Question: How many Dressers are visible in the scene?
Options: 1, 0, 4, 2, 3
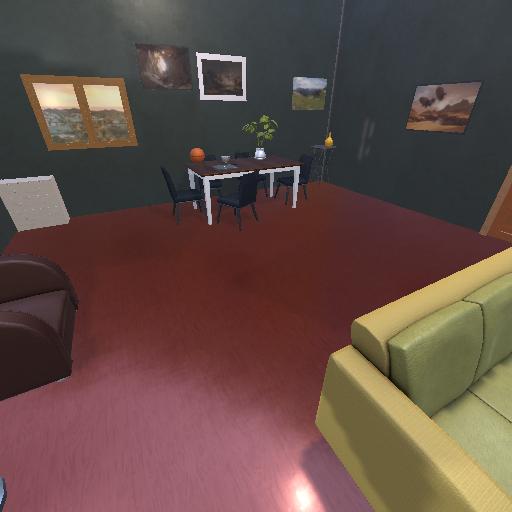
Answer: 1